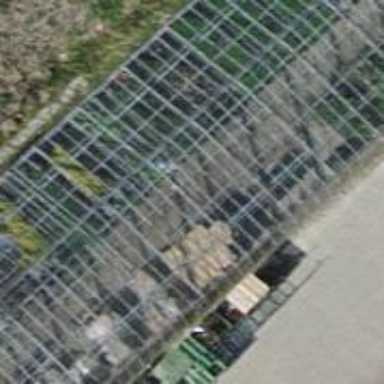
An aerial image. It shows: Greenhouse.